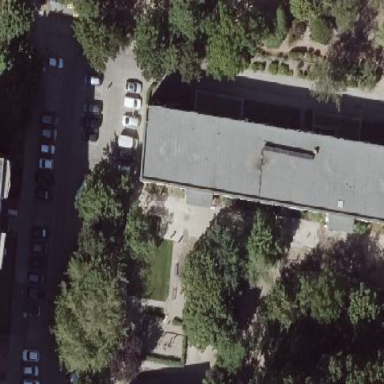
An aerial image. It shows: Flat-roofed kindergarten building.